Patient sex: M
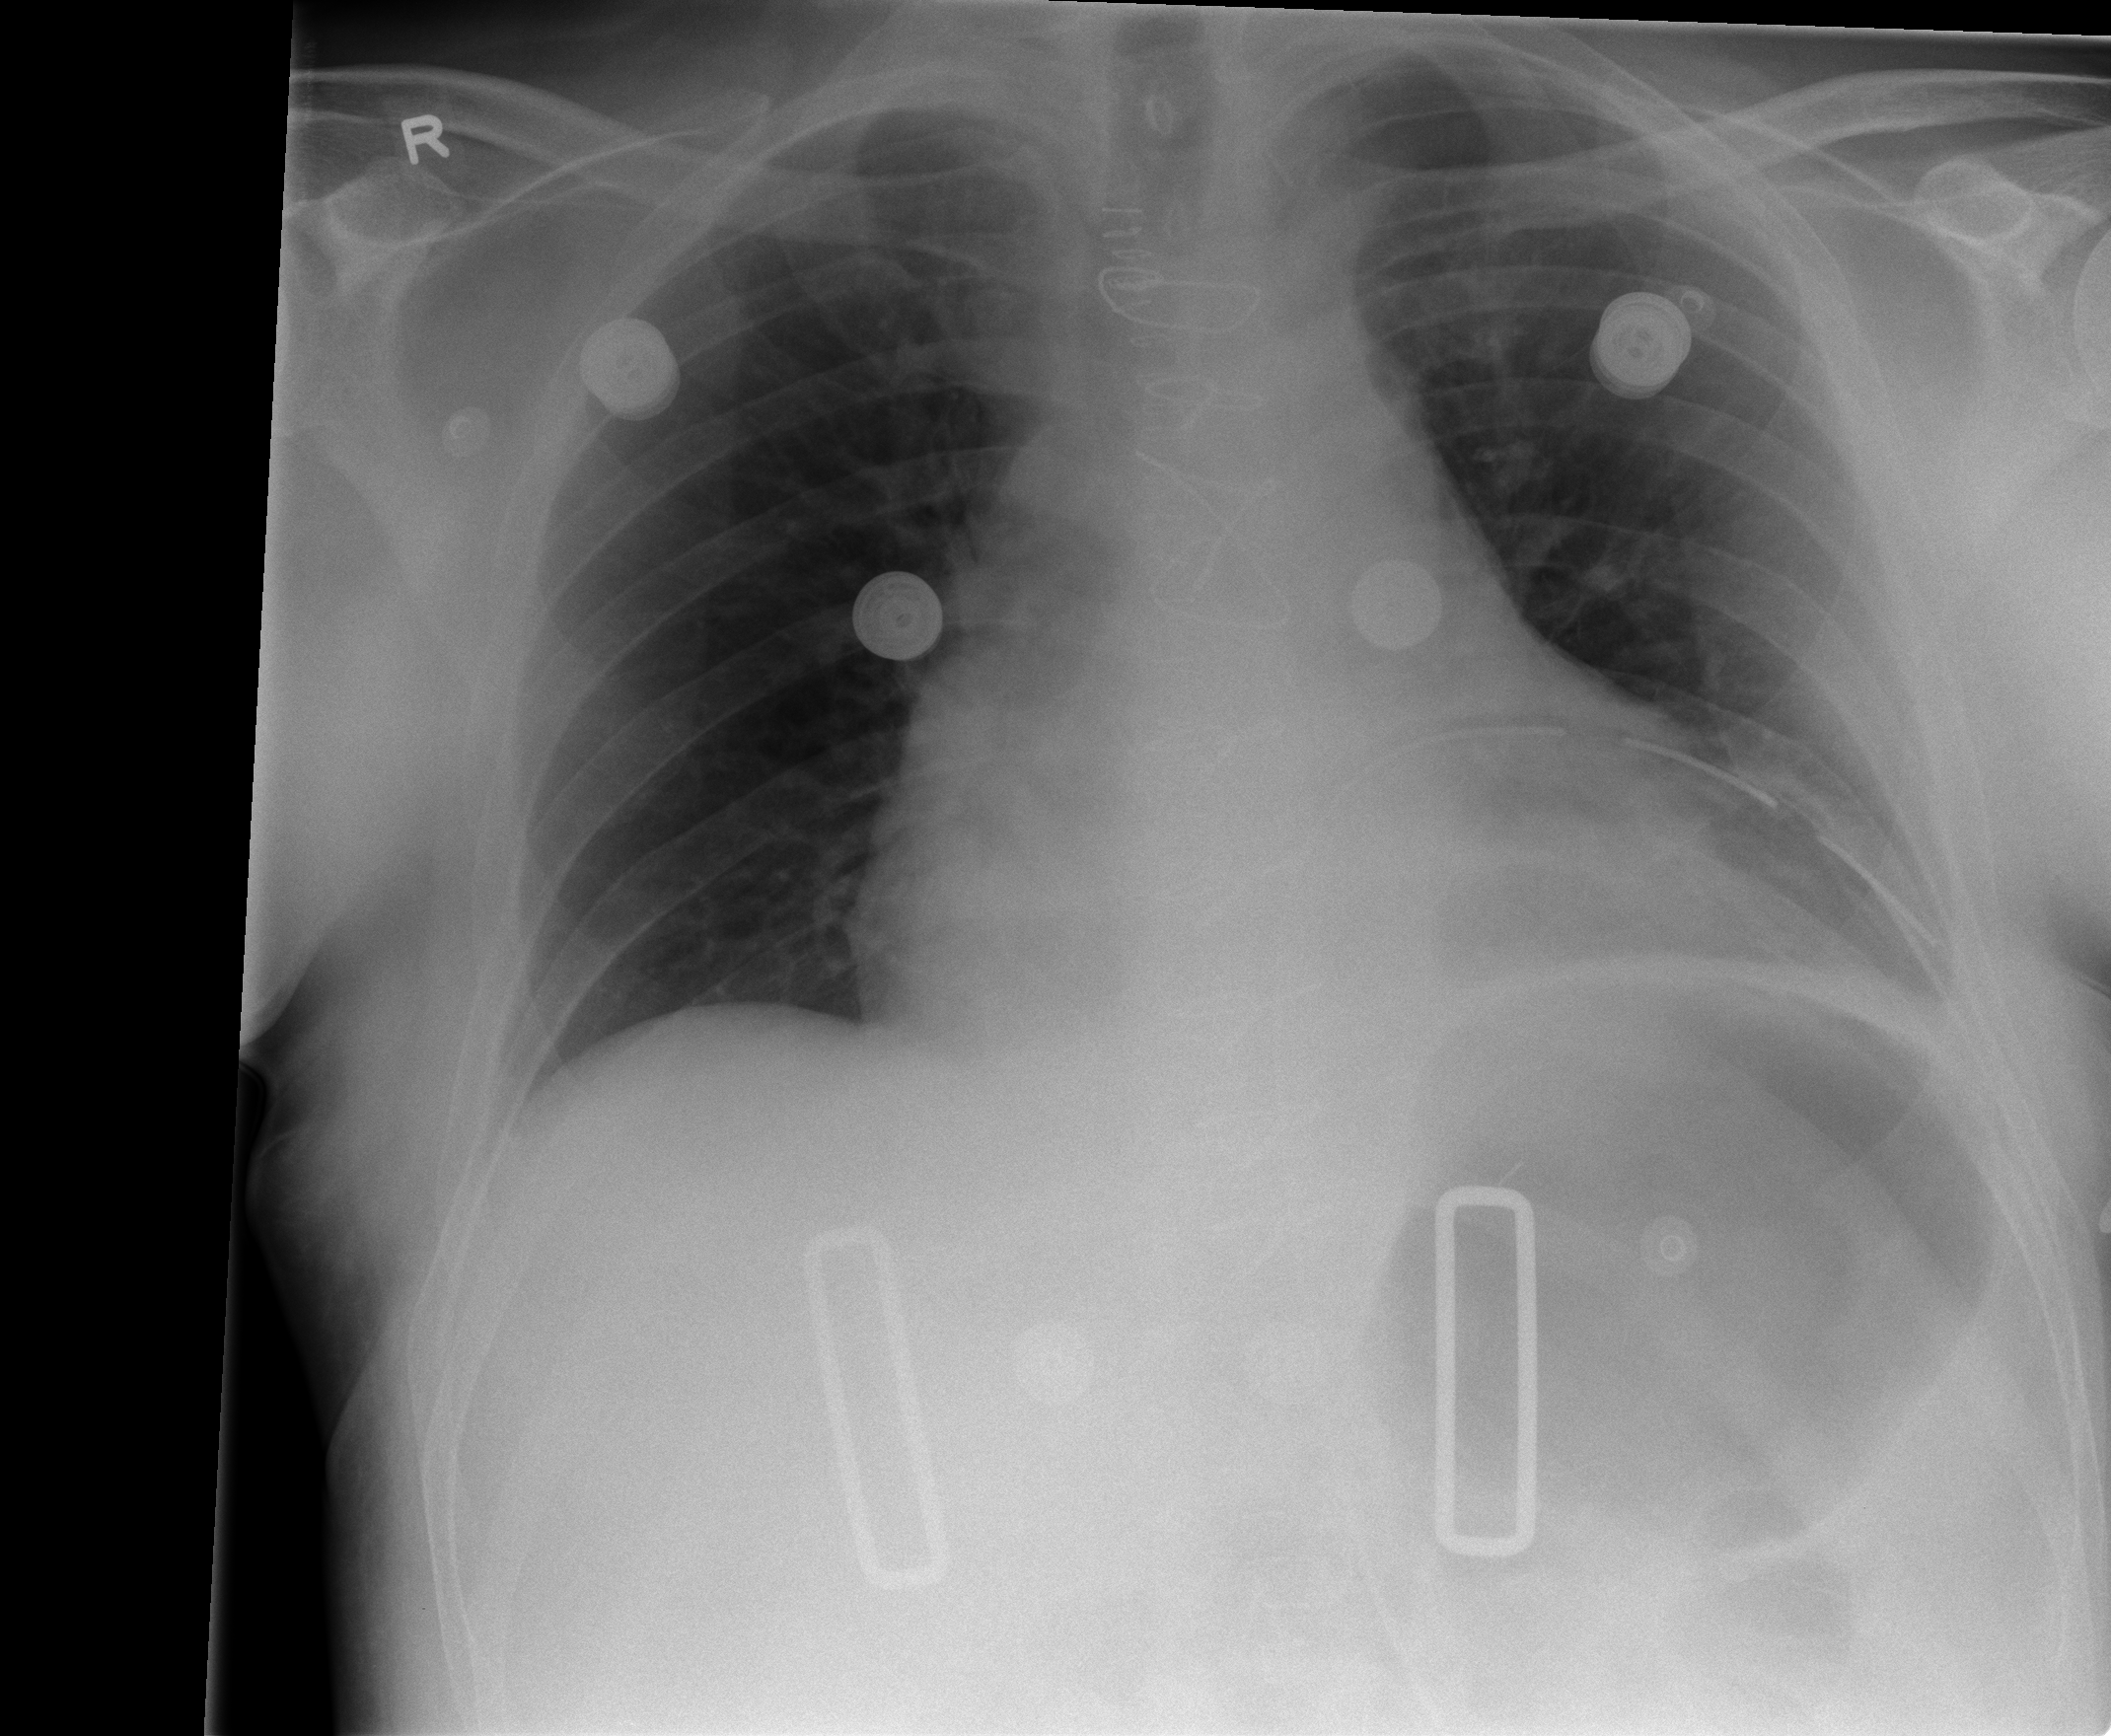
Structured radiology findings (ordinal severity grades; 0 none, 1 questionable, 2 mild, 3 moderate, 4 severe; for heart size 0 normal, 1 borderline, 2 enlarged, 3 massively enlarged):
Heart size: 0
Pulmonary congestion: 0
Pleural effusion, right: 0
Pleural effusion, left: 0
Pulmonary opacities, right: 0
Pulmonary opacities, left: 0
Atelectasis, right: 1
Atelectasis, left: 2